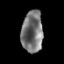
Tissue: prostate
Cell type: T cells
Senescence score: 0.1596
Nuclear area (px): 871
Mean DAPI intensity: 117.305